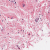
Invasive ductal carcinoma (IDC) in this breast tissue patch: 0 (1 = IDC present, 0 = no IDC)